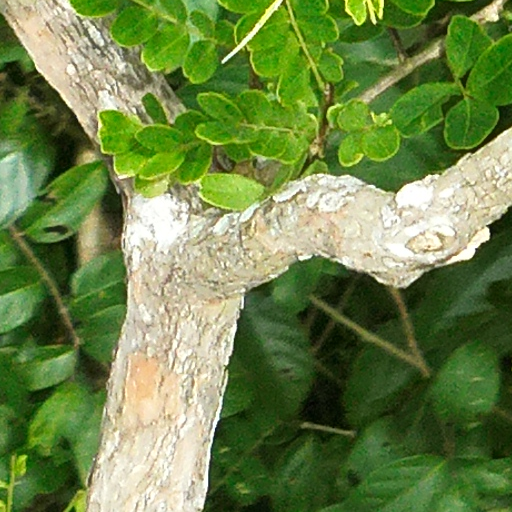
Species: Platypodium elegans
GBIF accepted scientific name: Platypodium elegans
Crown area (m\u00b2): 120.616